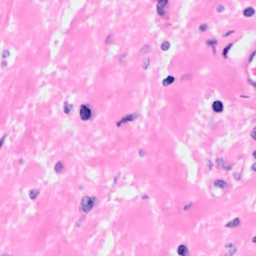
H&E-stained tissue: Breast